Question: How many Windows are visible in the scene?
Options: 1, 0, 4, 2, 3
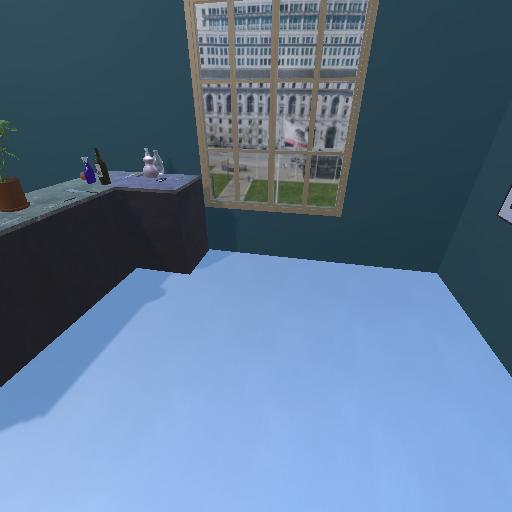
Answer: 1